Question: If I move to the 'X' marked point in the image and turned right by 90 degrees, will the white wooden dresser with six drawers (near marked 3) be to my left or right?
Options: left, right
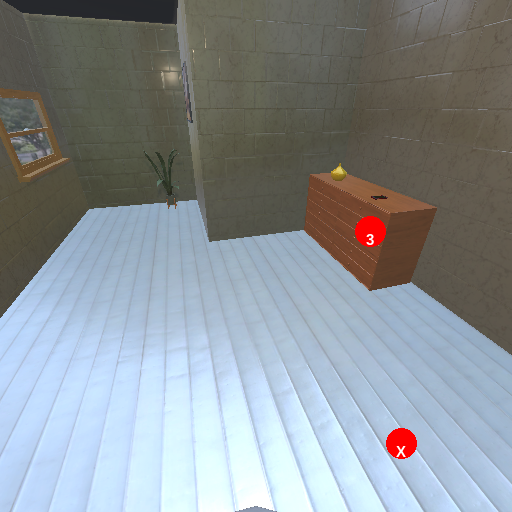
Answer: left